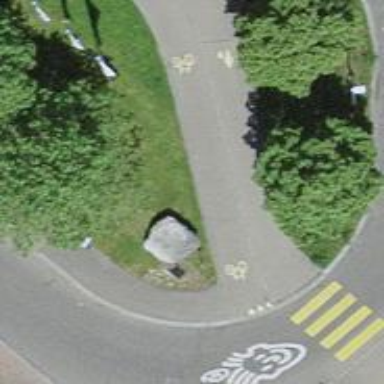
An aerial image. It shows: Asphalt sidewalk.